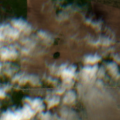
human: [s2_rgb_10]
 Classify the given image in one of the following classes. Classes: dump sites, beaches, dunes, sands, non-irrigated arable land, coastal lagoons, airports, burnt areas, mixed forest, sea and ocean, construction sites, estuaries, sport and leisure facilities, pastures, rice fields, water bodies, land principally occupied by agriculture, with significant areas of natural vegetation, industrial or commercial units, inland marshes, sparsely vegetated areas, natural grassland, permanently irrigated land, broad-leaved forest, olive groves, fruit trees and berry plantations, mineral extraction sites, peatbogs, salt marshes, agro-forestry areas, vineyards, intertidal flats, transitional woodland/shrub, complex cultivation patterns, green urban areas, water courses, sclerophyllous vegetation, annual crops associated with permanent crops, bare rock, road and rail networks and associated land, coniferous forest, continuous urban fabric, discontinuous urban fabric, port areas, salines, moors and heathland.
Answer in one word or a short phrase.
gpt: non-irrigated arable land, pastures, complex cultivation patterns